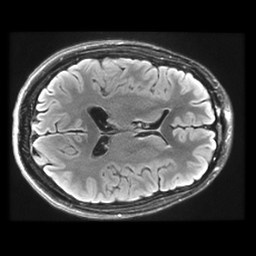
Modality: FLAIR
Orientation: axial
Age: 22
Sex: male
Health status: healthy
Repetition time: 12 s
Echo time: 0.09782 s